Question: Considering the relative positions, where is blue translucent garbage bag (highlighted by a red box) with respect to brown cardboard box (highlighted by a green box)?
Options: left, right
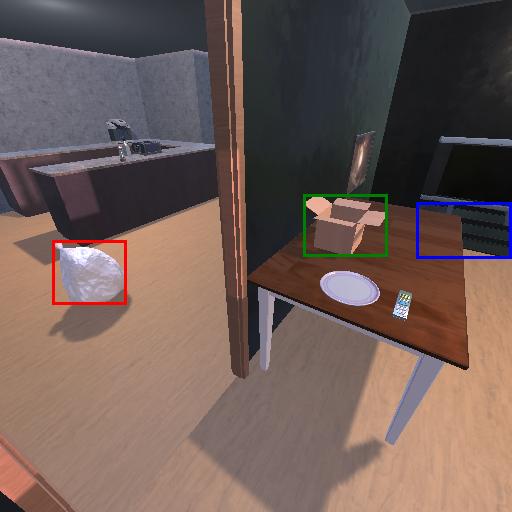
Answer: left